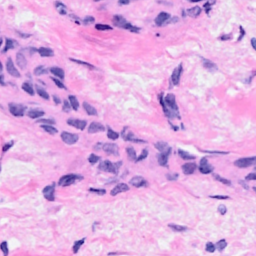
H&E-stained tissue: Breast